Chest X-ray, PA view. Patient: 52 years old, sex M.
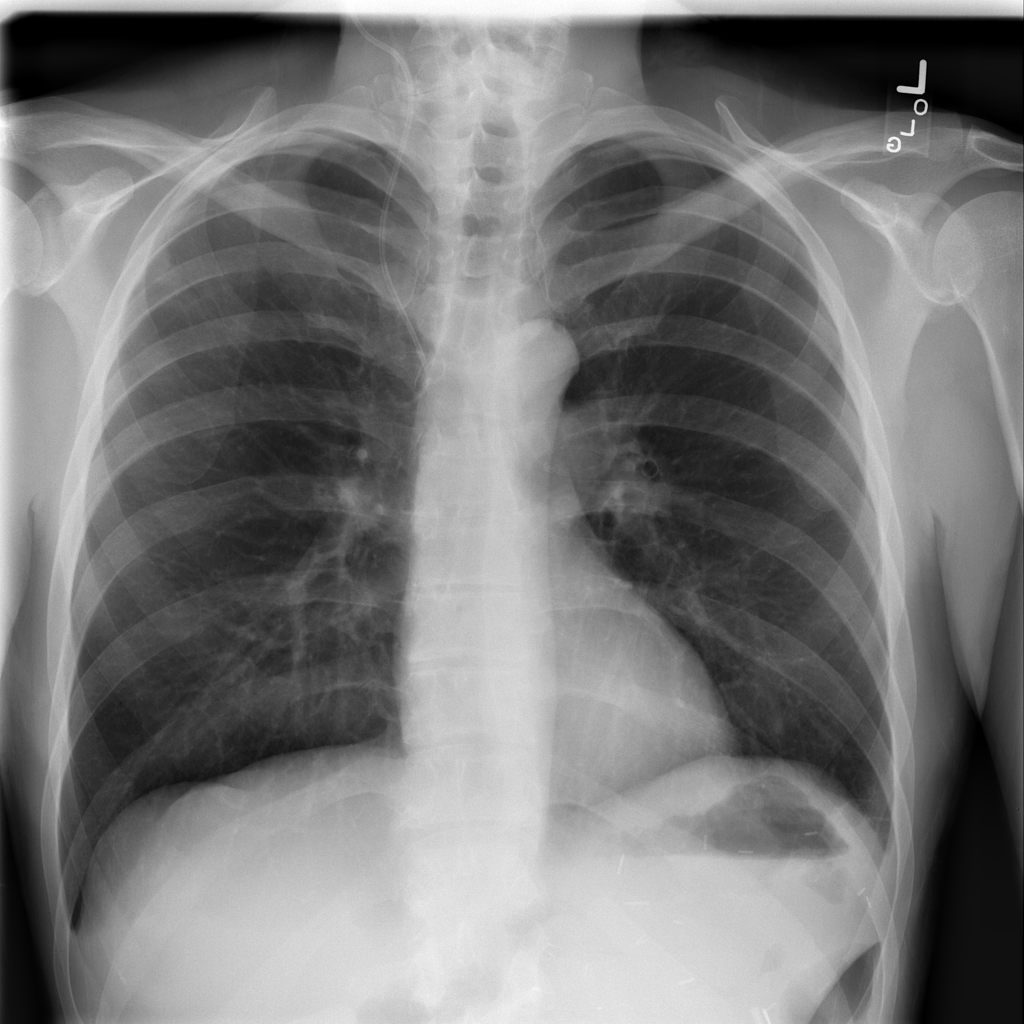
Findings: No Finding